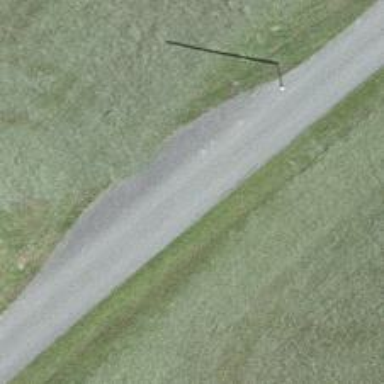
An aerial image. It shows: Passing place on the road.